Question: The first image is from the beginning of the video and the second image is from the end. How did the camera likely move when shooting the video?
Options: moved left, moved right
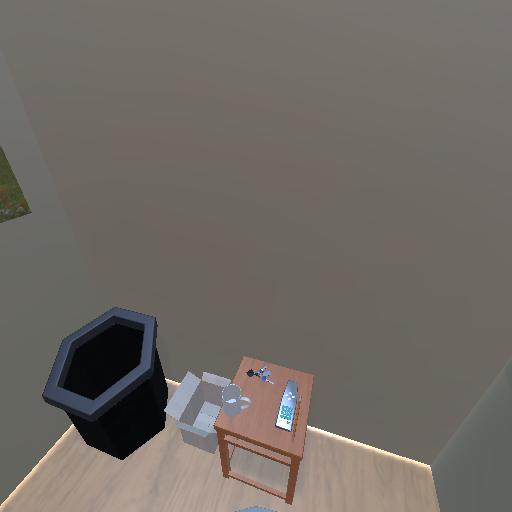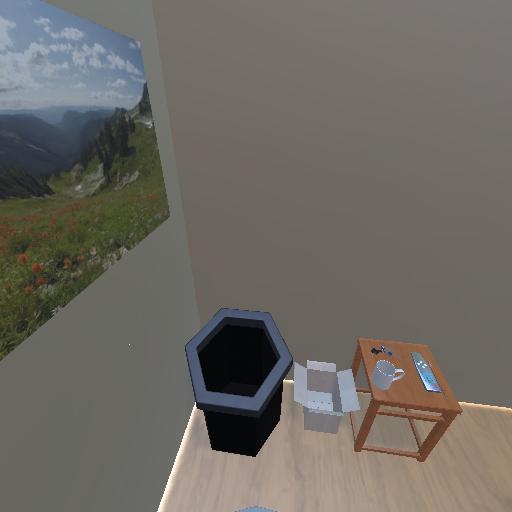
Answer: moved left